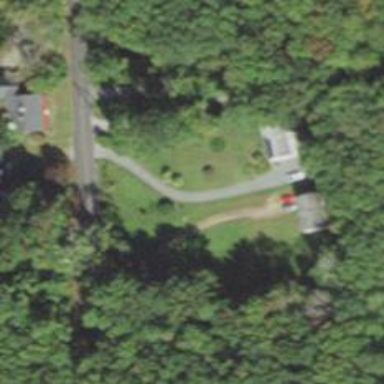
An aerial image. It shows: Residential driveway.